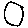
Label: circle